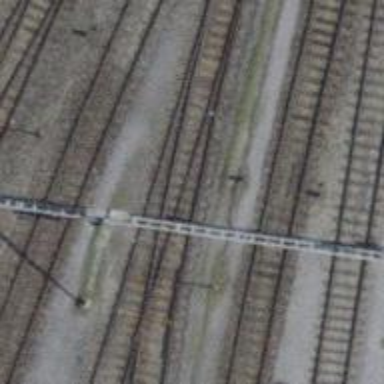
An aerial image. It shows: Railway yard with one track. The railway is electrified with contact line.